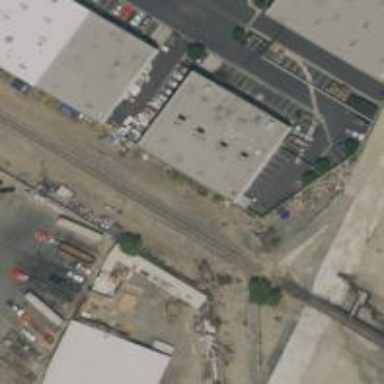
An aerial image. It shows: Warehouse building.